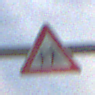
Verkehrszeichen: KinderRechts
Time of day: MorningAfternoon
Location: Outdoor (Nature)
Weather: PartlyCloudy
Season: NotSpecified
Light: Natural